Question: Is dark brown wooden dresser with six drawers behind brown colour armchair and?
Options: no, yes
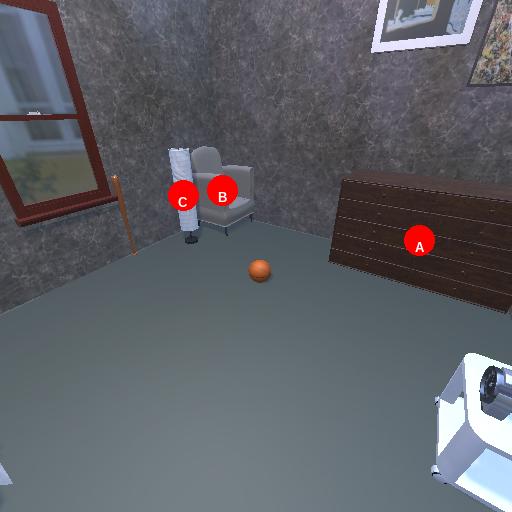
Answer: no